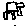
Label: zigzag